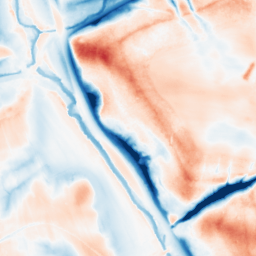
Category: trend_removal
Decomposition family: local_polynomial
Decomposition parameters: window_size: 51
degree: 2
Upsampling method: linear_exact
Upsampling parameters: scale: 2
Upsampling scale: 2